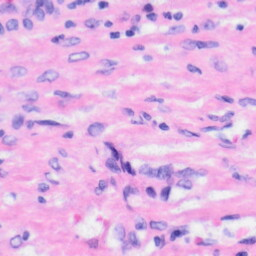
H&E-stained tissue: Liver